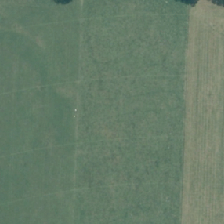
Land cover: shortrotation_cropland